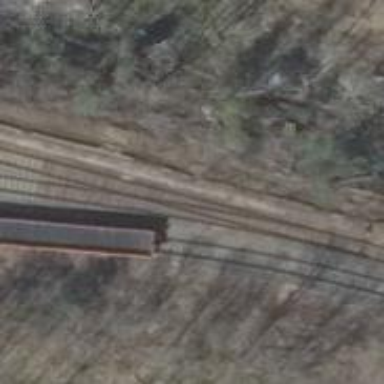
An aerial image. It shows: Railway yard in service.